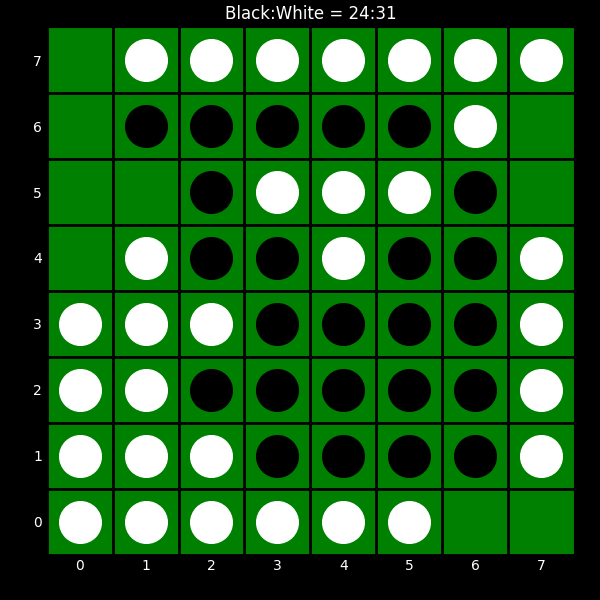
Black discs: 24
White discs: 31